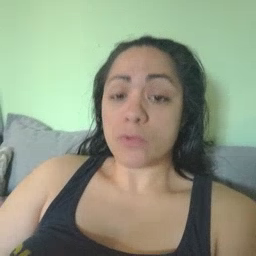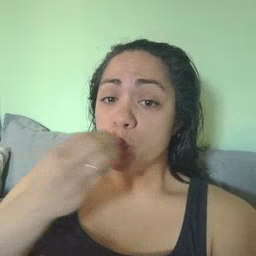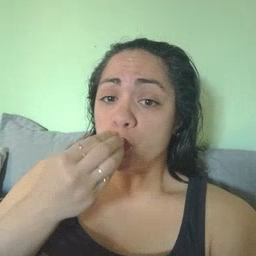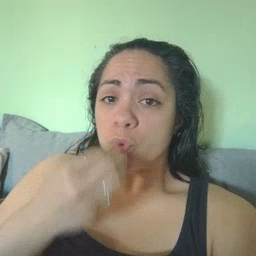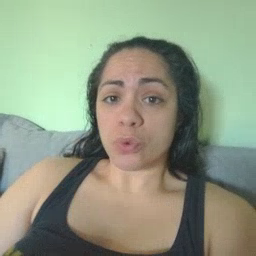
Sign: food